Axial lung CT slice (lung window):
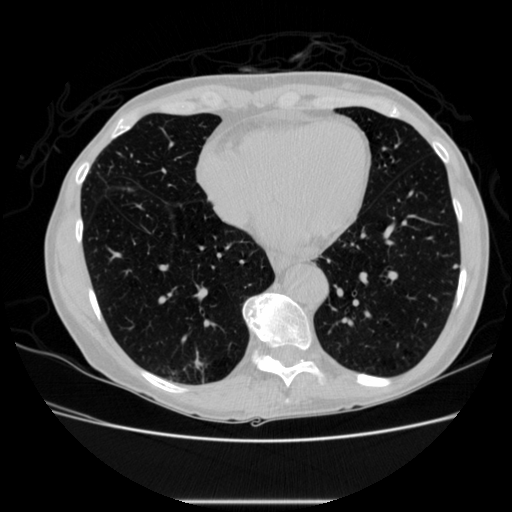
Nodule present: yes
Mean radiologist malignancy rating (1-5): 2